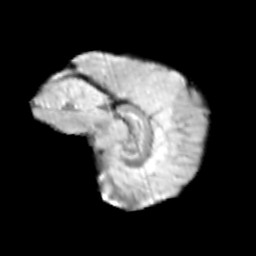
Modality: T2w
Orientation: sagittal
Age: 10
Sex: male
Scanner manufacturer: siemens
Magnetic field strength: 3 T
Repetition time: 3.8 s
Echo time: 0.07 s